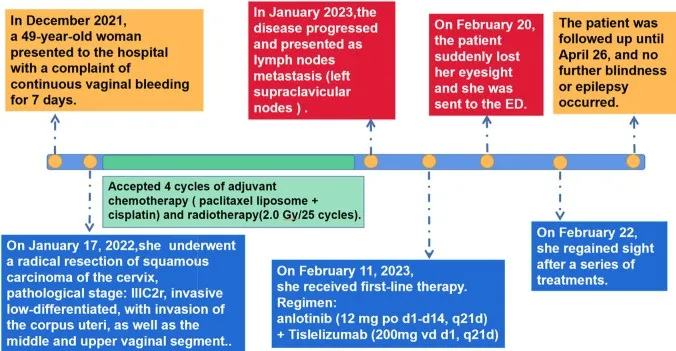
Diagnosis and treatment steps. ED, emergency department.
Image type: chart (chart)